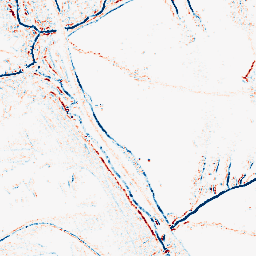
Category: morphological
Decomposition family: morphological_square
Decomposition parameters: operation: average
size: 3
Upsampling method: linear_exact
Upsampling parameters: scale: 4
Upsampling scale: 4